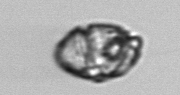
Label: Proterythropsis